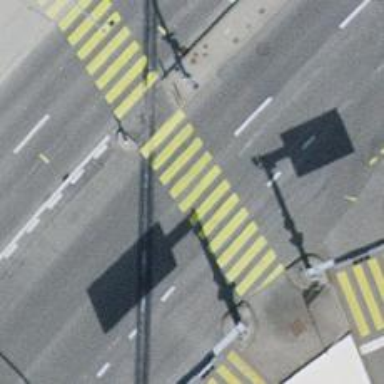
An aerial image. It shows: Road crossing with traffic signals.